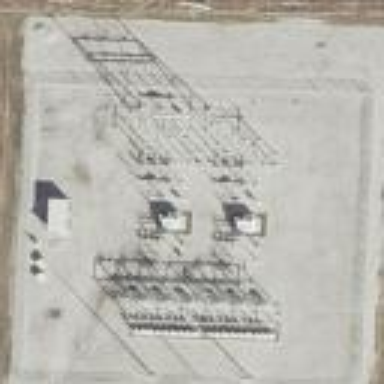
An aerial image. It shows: There is distribution substation enclosed by fence.